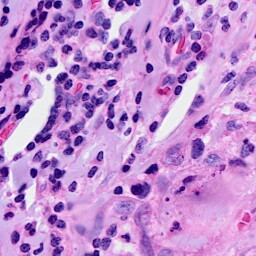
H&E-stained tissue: Breast